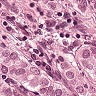
Metastatic tissue present: yes